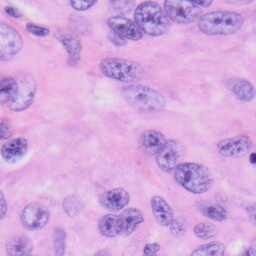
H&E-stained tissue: Skin